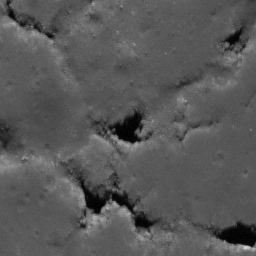
Pit: Messier A 4b
Host crater: Messier A
Host type: impact_melt
Lunar coordinates: latitude -2.046, longitude 46.884